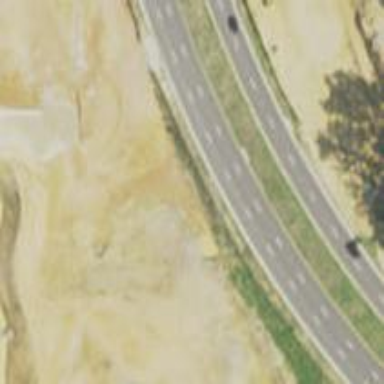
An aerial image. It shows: Primary link highway.